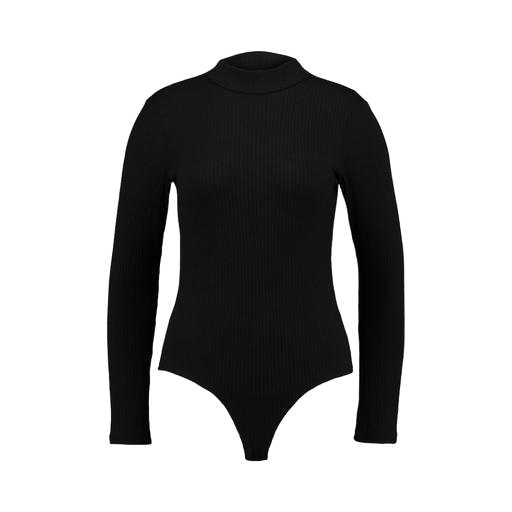
black mira cape-effect bodysuit, long-sleeve t-shirt only macy, long sleeve, white background